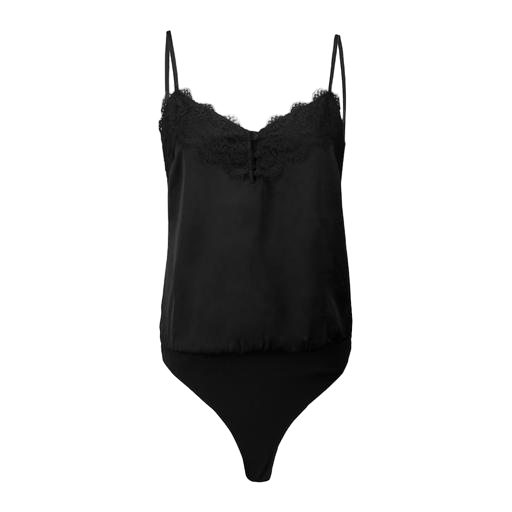
black curve cami rib lace, black dentelle lace-detail camisole, black samantha camisole, white background